Question: I have an action bar with many options and a menu.
On devices that don't have menu button, the overflow menu is added to my action bar.
I want to add this overflow menu button to the right of the software buttons, just like application that don't have an action bar, like this :

Is it possible, and, if it's possible, how to do this ?
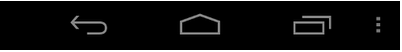
Answer: > Is it possible
Yes, if you do not mind your app looking like you are no longer maintaining it, thereby reducing your prospective user base.
Please read <URL>, particularly this passage:
> However, this button doesn't provide an ideal user experience. In fact, in apps that don't use an options menu anyway, this action overflow button does nothing and creates user confusion. So you should update your legacy apps to remove the action overflow from the navigation bar when running on Android 3.0+ and begin using the action bar if necessary. You can do so all while remaining backward compatible with the devices your apps currently support.
Talented developers, therefore, are trying to putting that affordance in the system/navigation bar, not adding that affordance.
> how to do this ?
Set your 'android:targetSdkVersion' and your 'android:minSdkVersion' to something less than 11.